Interaction volume radius: 5 \u00c5
Interaction volume height: 15 \u00c5
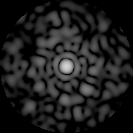
Disorder parameter: 0.8888